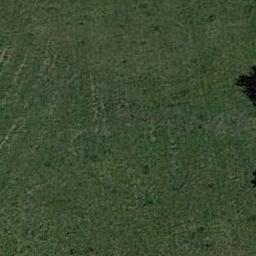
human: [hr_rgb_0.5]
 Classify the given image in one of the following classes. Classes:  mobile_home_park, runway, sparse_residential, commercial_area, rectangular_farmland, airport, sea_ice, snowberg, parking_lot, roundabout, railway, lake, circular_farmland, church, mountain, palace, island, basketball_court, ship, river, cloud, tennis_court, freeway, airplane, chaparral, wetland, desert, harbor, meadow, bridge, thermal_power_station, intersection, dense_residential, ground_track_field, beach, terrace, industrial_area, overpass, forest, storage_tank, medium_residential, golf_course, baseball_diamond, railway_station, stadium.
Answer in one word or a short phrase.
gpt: meadow